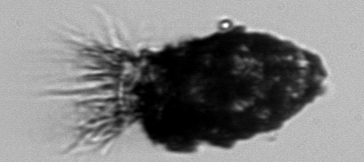
Label: Stenosemella_pacifica